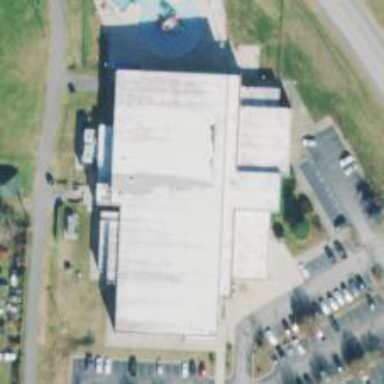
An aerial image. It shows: Multi-sport fitness center.